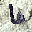
Label: 6